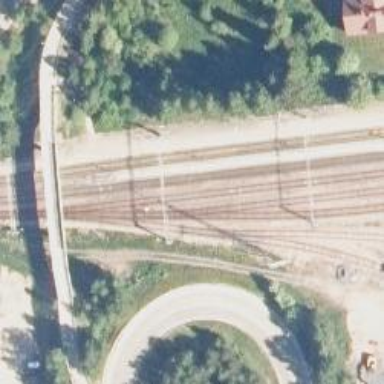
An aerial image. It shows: Wedge is used for the railway derail.